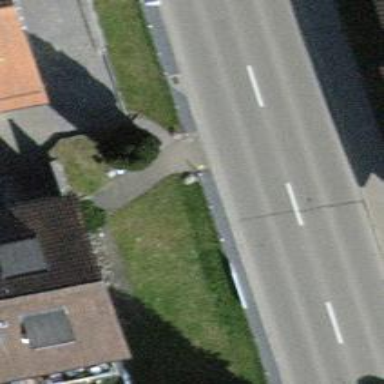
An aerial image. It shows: Hedge acting as barrier.